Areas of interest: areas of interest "Cemetery"
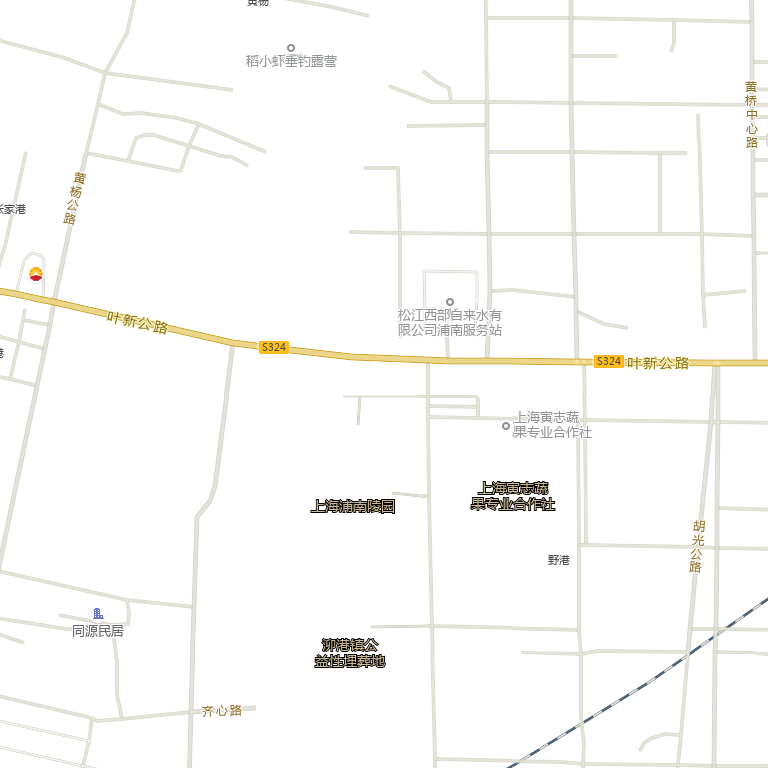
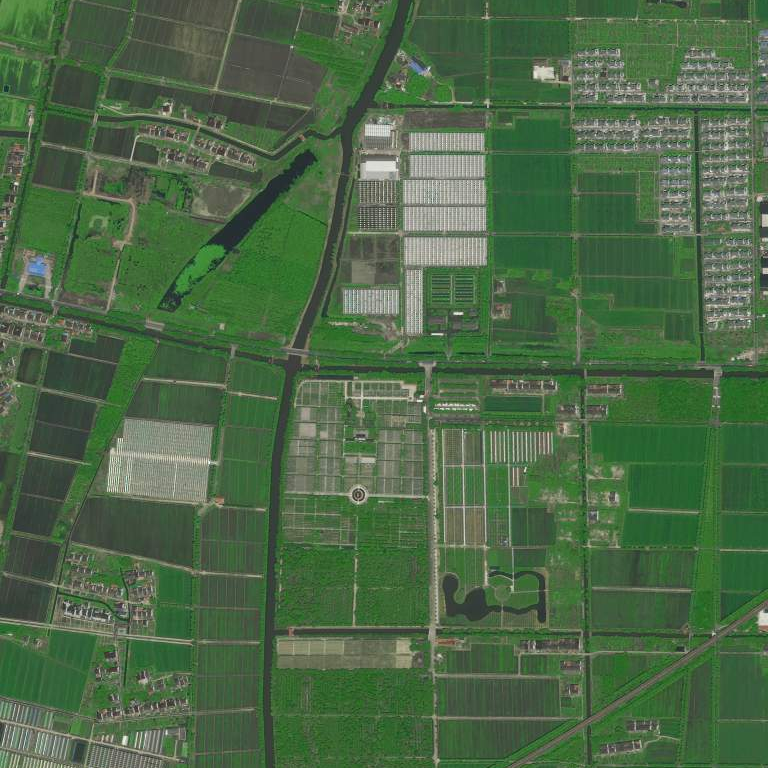